Field crop: maize
Growth stage: 2
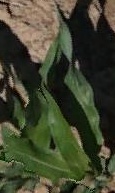
Species: maize